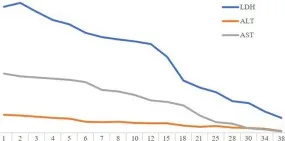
Some clinical indicators of this patient during hospitalization. WBC, and ,body temperature.
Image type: pathology (immunostaining)